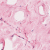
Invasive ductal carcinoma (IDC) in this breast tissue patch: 0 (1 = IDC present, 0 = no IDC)